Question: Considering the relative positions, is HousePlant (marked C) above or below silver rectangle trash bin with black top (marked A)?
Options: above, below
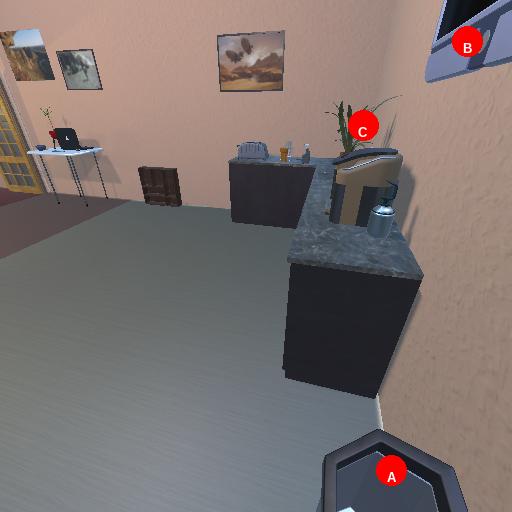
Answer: above